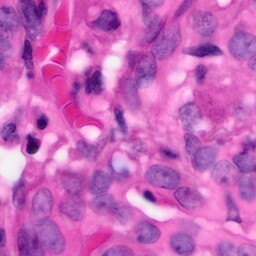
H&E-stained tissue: Pancreatic